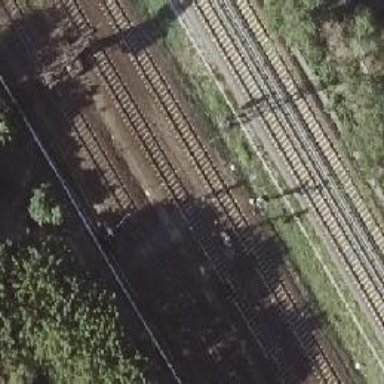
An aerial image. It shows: Milestone along the railway track with catenary mast.